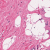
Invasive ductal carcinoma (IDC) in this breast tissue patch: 0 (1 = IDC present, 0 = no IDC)